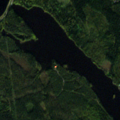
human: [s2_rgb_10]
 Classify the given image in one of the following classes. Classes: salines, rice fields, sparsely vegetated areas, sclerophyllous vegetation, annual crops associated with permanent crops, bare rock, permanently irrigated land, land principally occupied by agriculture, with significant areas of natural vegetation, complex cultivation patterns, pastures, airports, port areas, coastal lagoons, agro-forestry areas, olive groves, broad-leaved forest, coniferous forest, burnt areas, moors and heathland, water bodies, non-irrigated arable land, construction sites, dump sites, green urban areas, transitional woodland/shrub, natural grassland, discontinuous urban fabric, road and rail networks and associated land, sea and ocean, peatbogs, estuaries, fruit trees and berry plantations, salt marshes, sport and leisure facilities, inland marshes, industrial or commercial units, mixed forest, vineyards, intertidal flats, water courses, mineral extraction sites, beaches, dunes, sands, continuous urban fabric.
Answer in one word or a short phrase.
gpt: discontinuous urban fabric, coniferous forest, mixed forest, water courses, water bodies